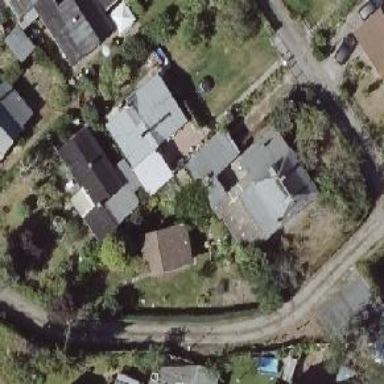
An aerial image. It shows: Bungalow-style building.